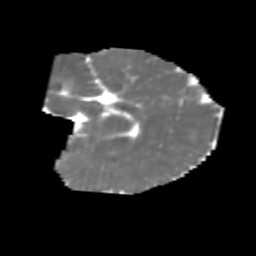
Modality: MD
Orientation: sagittal
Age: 6
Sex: male
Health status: healthy